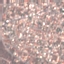
Land use / land cover class: Residential